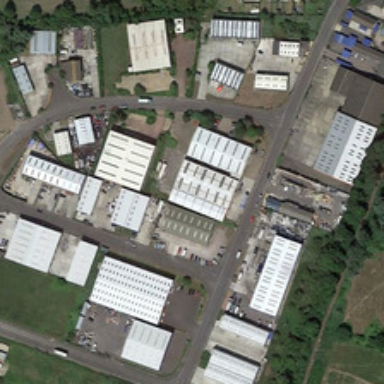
Many white buildings and some green trees are in an industrial area .